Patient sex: M
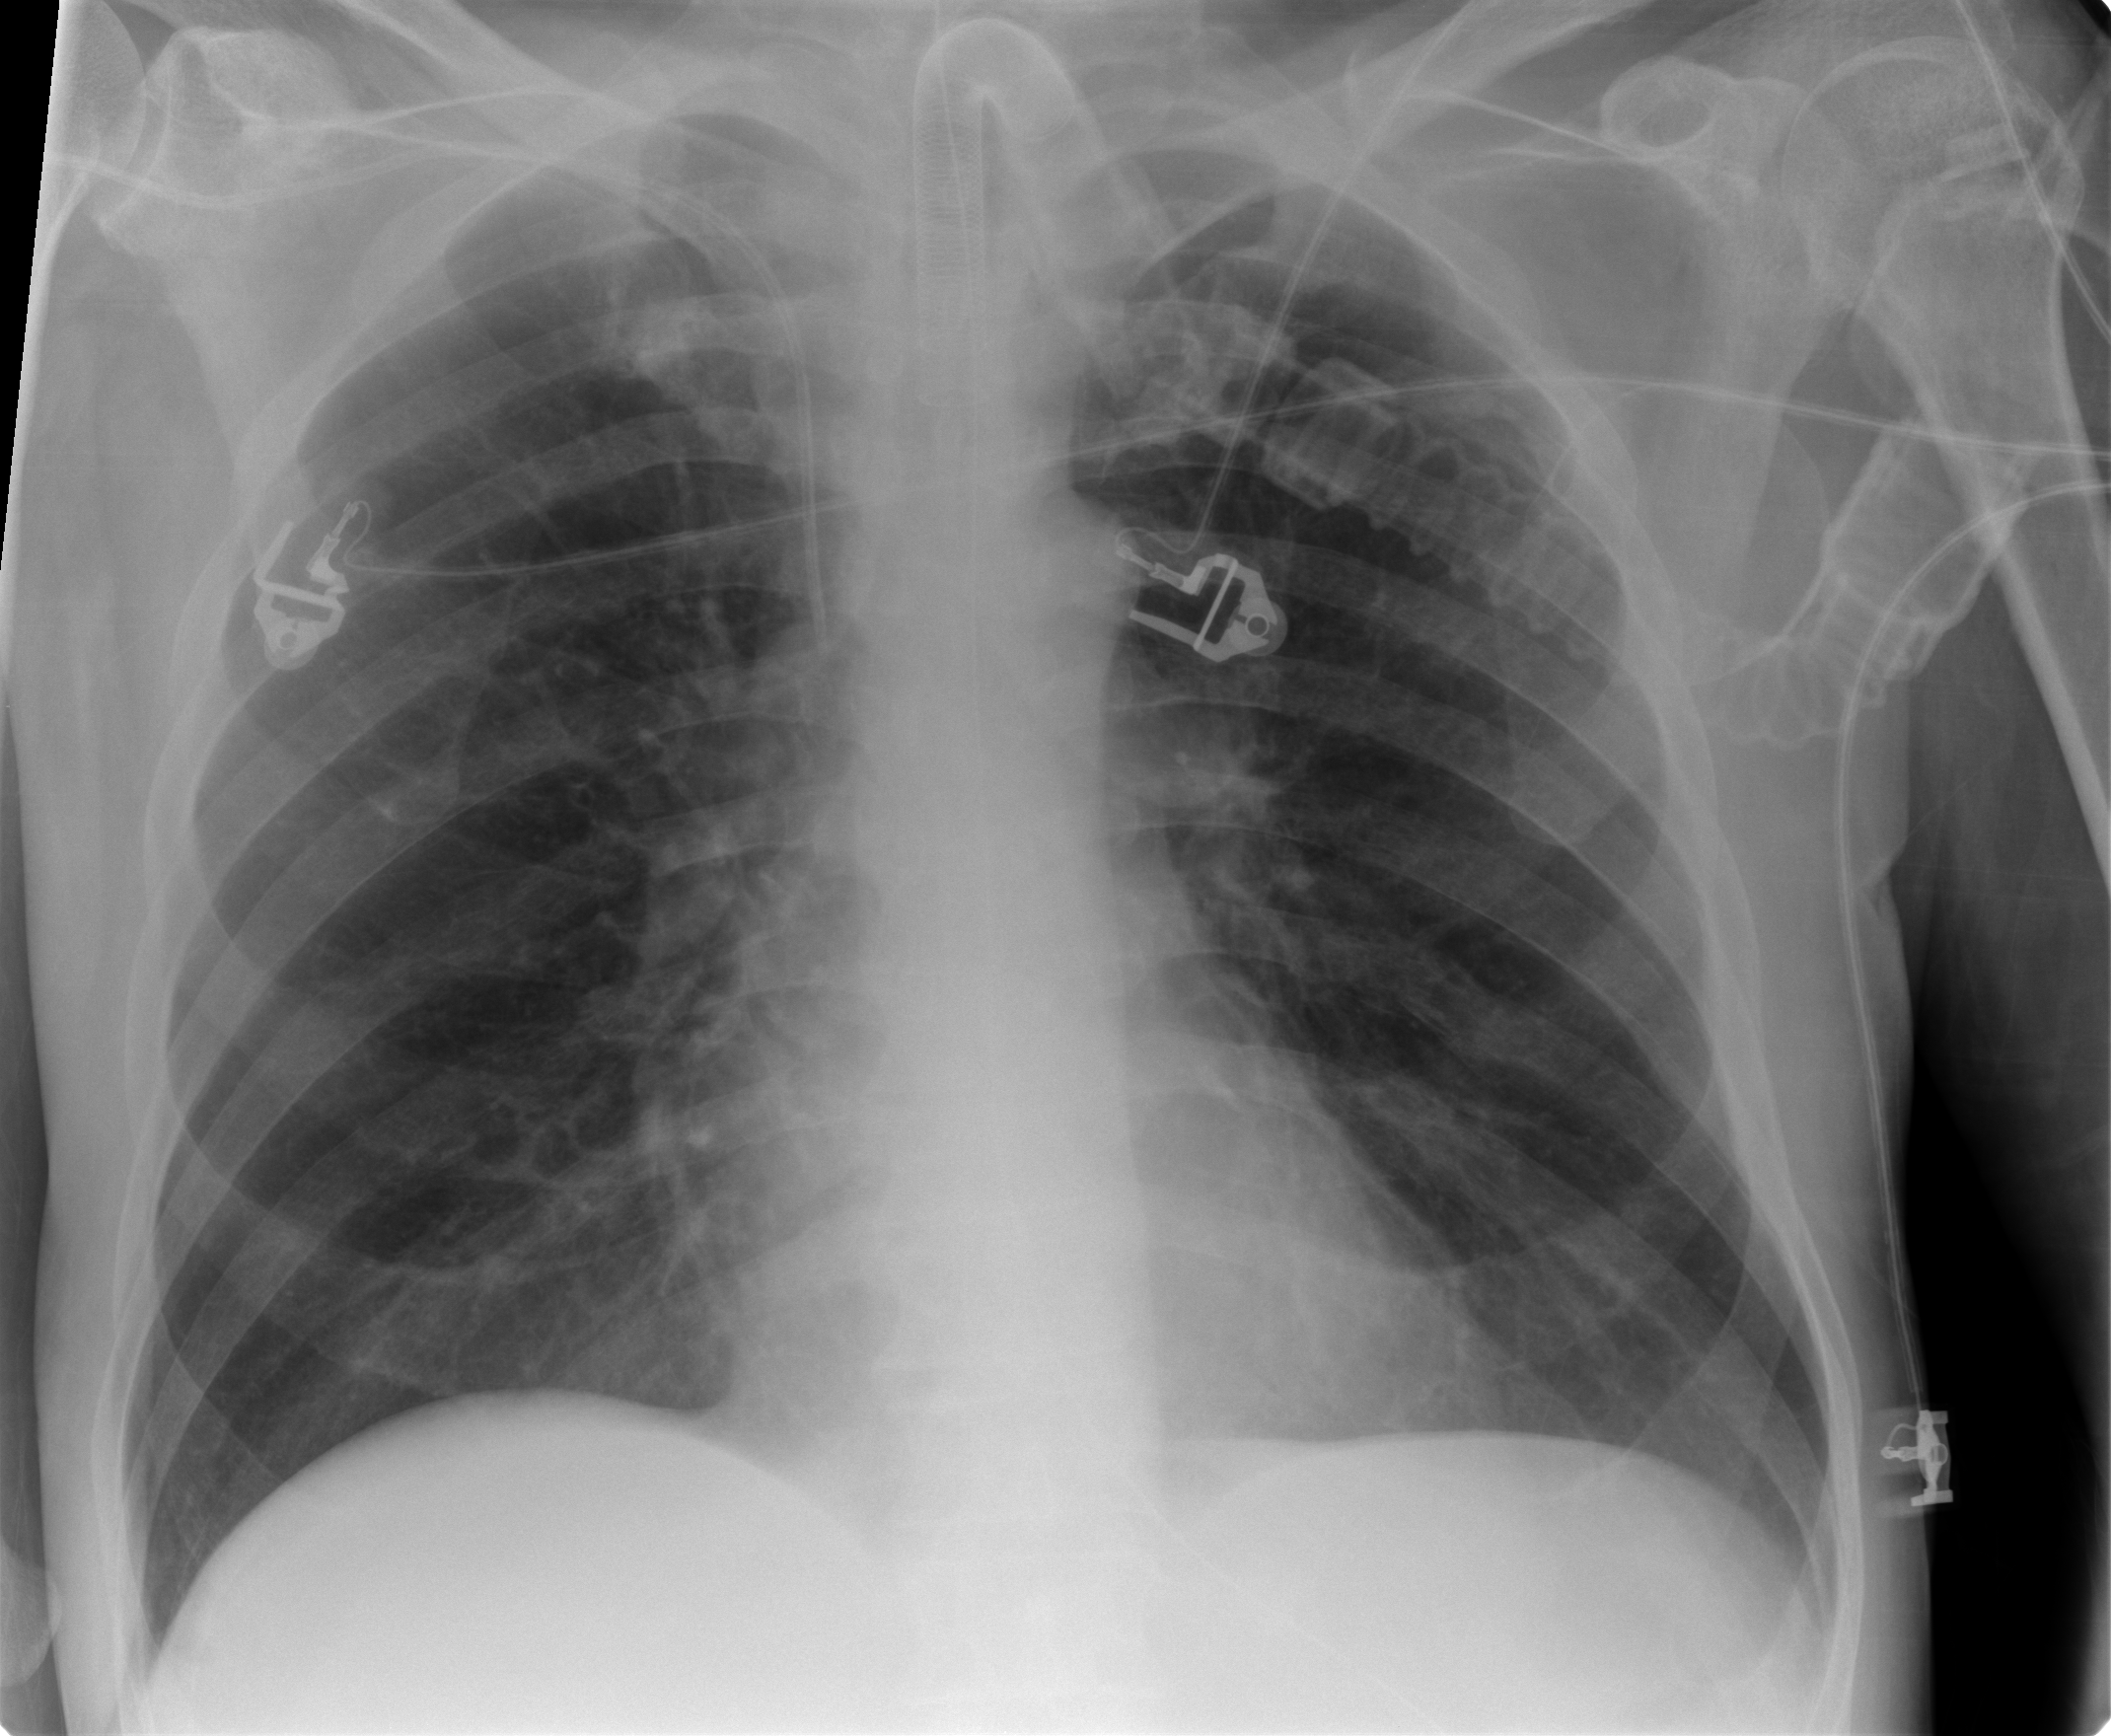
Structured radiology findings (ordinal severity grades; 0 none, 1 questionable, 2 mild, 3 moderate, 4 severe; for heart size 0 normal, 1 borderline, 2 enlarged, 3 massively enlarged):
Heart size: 0
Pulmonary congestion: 0
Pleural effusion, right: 0
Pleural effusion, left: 0
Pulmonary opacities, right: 1
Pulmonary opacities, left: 0
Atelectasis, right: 0
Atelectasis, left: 0